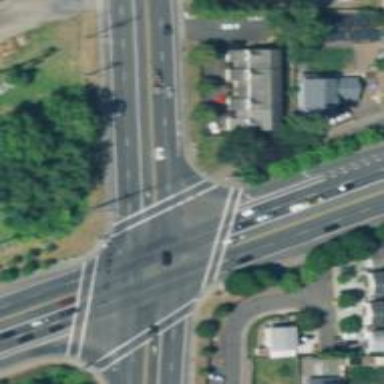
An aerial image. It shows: Footway located on traffic island.